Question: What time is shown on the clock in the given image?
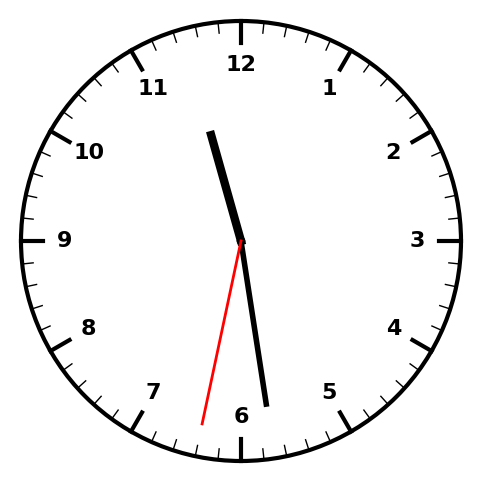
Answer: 11:28:32